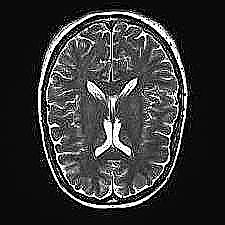
Label: notumor